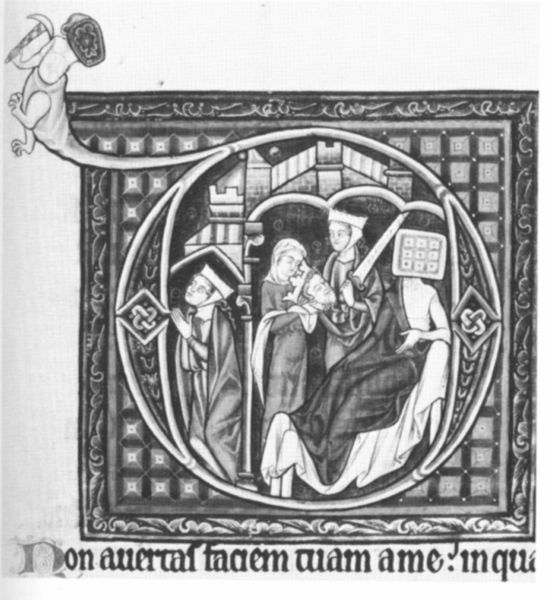
Titel: York Psalter
Institution: London, British Library
Schlagwörter: kopf, mann, weiß, frauen, stadt, frau, hut, kleider, schwarz, zeichen, schleier, tuch, malerei, bart, richter, architektur, bibel, enthauptung, geköpft, haupt, herodias, johannes, köpfen, salome, tod, tot, gewand, krone, kreis, rund, schrift, mauer, könig, inschrift, buch, burg, seite, schwert, text, beschriftung, initiale, hauben, beten, gebet, arkaden, buchseite, wappen, mittelalter, fraktur, quadrat, drache, symbole, monster, latein, initial, buchmalerei, bedeckung, himmelsstadt, o, gläubigen